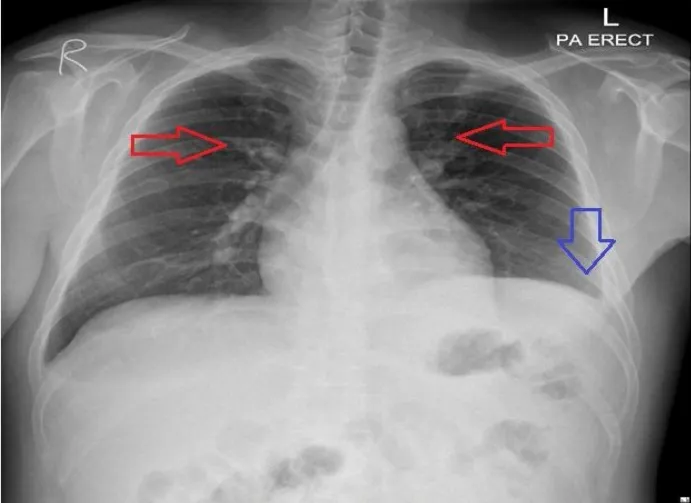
Chest X-ray upon his most recent admission. . Mildly prominent hilar vascular markings identified (red arrows) with minimal blunting of the left costophrenic angle (blue arrows) and mild elevation of the left hemidiaphragm. But Cardio-mediastinal silhouette.
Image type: radiology (x_ray)